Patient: sex M, age 59
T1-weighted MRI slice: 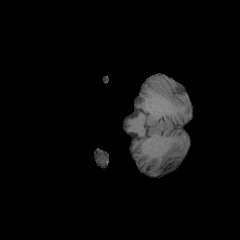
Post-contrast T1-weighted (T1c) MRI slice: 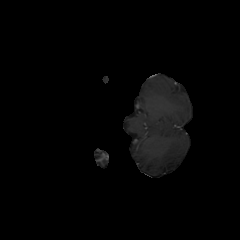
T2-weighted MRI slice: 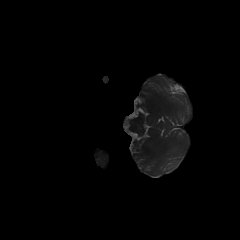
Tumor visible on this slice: no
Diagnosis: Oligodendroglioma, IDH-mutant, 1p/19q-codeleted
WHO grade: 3